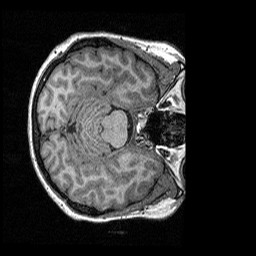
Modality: T1w
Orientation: axial
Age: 32
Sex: female
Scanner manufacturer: siemens
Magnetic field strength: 3 T
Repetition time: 2.3 s
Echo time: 0.00298 s